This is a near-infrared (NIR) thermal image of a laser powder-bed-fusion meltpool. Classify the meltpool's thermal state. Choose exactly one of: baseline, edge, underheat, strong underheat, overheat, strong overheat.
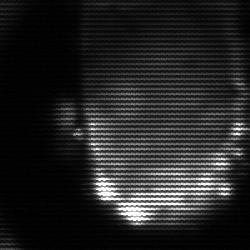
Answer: baseline